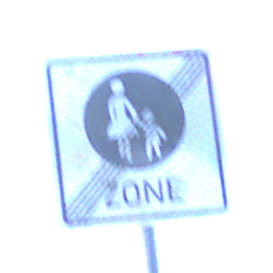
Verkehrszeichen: EndeFussgaengerzone
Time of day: Dawn
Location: Outdoor (Urban)
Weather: PartlyCloudy
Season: NotSpecified
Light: Natural